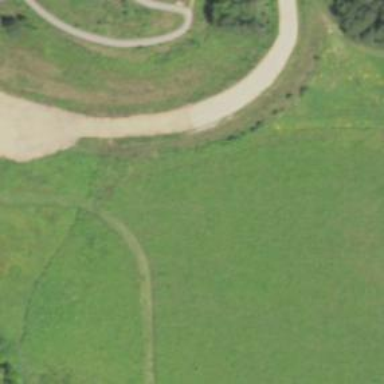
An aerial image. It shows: Advanced Nordic footway track.